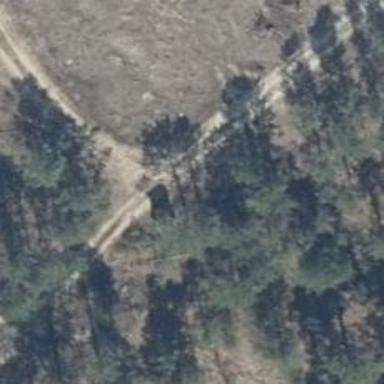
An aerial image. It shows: Hunting stand.